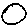
Label: circle